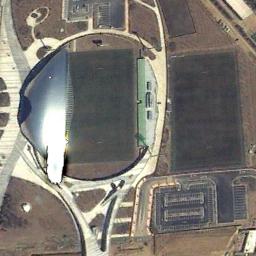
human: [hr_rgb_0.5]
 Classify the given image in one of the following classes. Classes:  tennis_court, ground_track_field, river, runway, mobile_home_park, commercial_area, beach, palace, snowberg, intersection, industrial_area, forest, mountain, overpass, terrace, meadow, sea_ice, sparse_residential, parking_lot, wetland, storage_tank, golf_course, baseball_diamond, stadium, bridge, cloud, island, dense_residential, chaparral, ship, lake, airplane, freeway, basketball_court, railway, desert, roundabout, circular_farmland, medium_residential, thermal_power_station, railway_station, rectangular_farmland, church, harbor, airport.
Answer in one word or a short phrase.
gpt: stadium